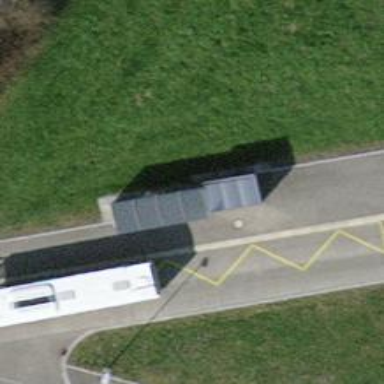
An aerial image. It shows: Toilets are available here.